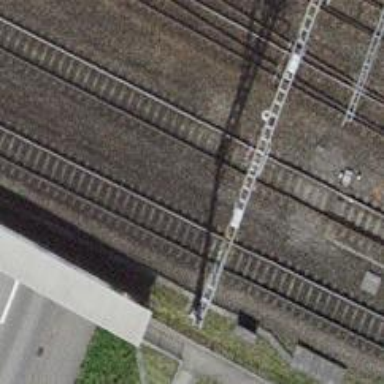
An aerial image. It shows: Bridge with single railway track electrified by contact line.